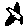
Label: bird